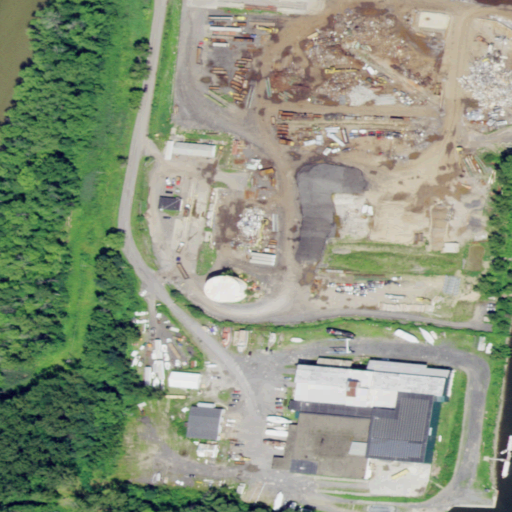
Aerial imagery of island in New York named Cabbage Island containing high intensity development, medium intensity development, herbaceous wetlands, deciduous forest, mixed forest, low intensity development, open development, open water, woody wetlands, barren land, and grassland